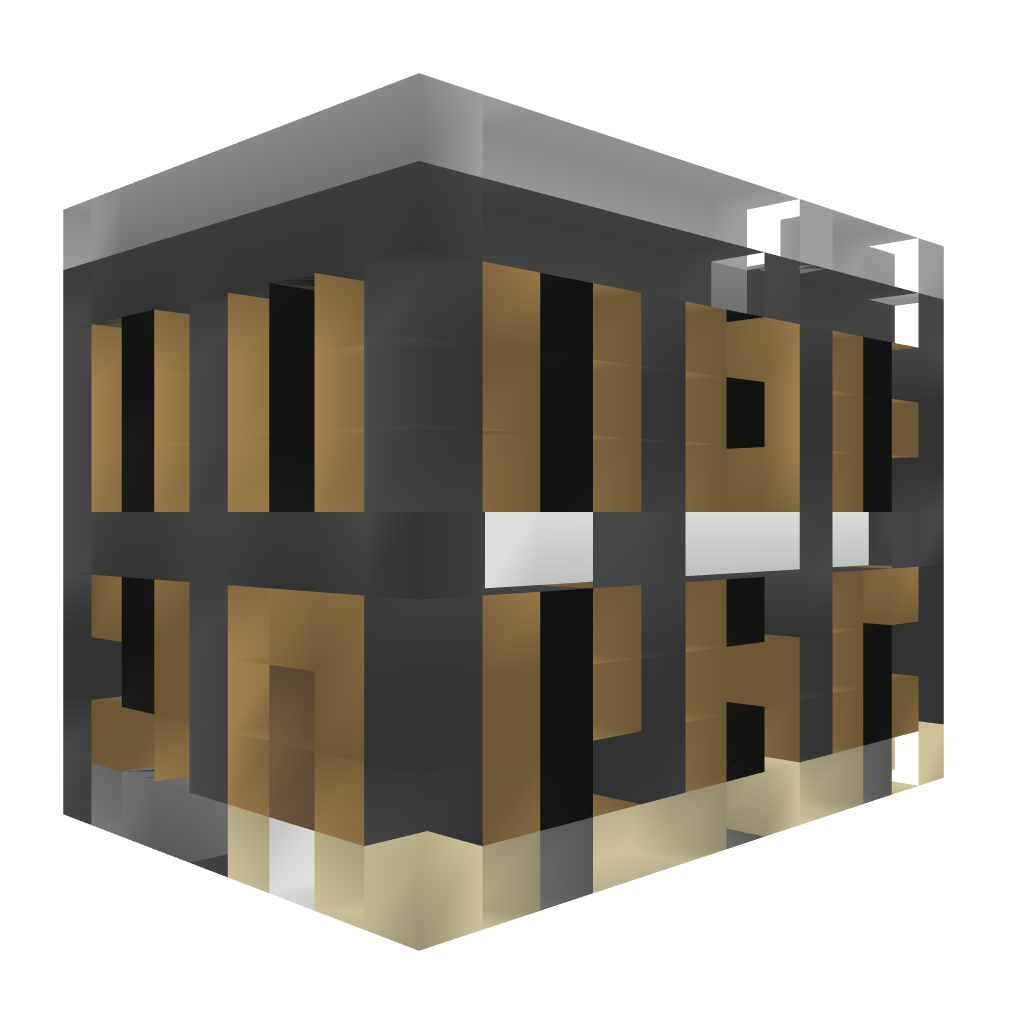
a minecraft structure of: Beach House